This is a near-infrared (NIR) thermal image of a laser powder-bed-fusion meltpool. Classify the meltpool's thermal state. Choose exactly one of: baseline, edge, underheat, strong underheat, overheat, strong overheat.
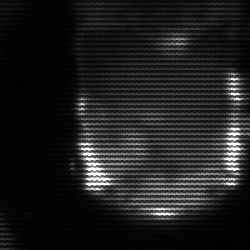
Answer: baseline